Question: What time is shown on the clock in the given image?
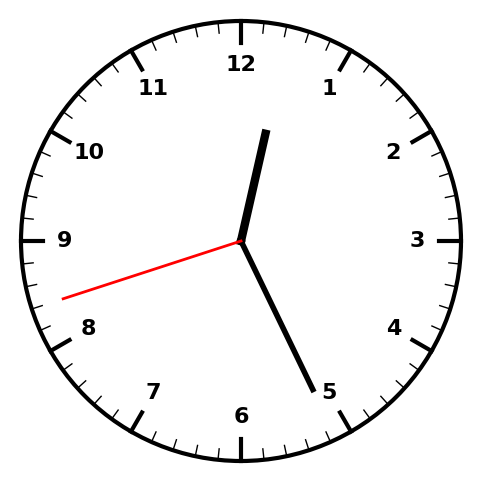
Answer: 12:25:42